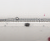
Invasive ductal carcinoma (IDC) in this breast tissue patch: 0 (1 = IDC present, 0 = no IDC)